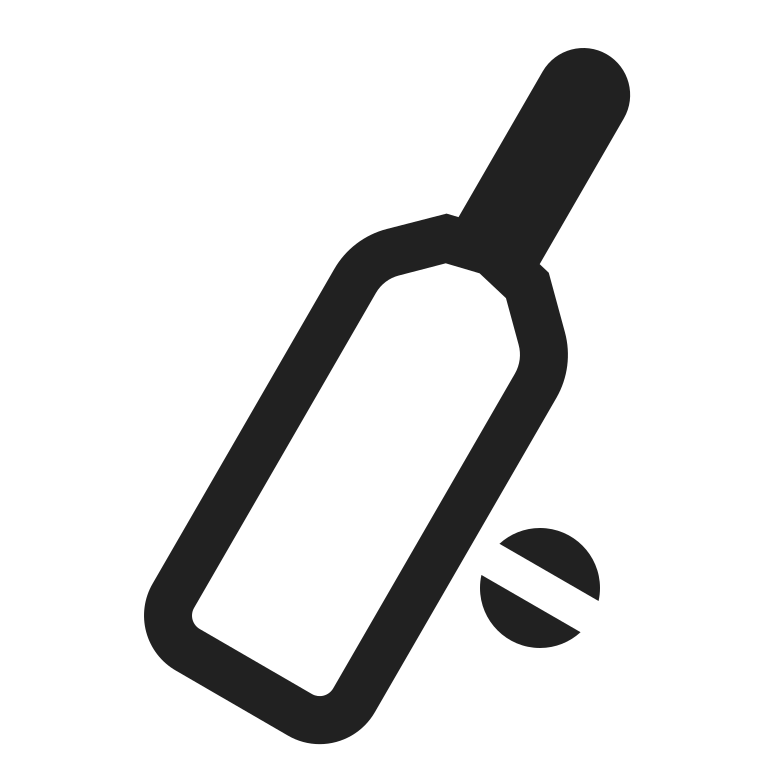
cricket game high contrast